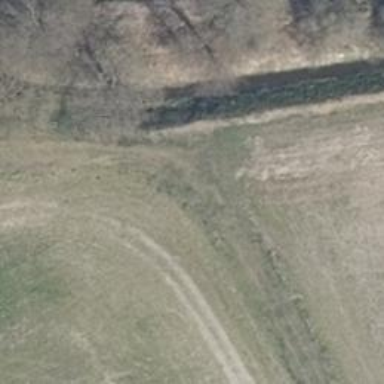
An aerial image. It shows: Grassy track with grade5 tracktype.